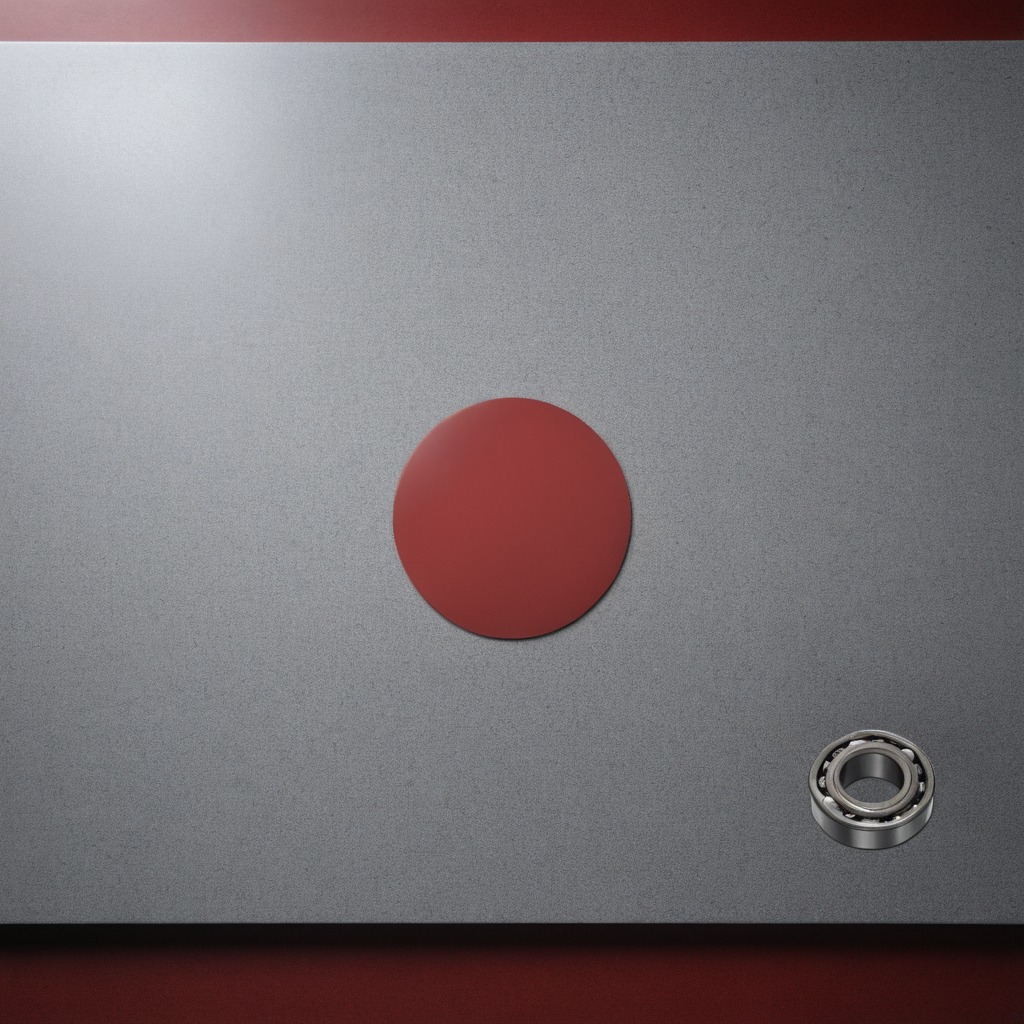
A metal ball bearing lies on the clean granite tabletop.